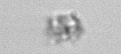
Label: detritus